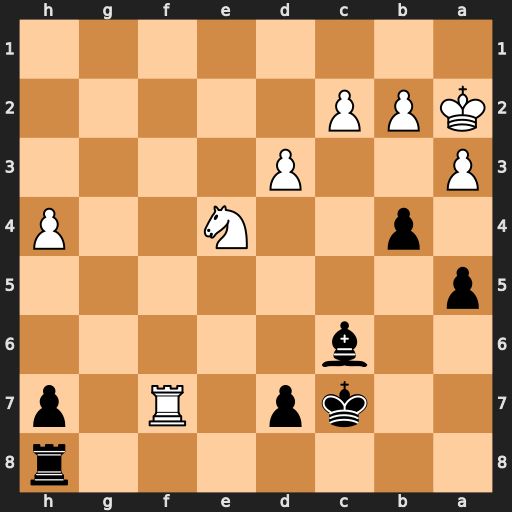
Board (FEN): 7r/2kp1R1p/2b5/p7/1p2N2P/P2P4/KPP5/8
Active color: b
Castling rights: -
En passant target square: -
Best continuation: Bd5+ Kb1 Bxf7